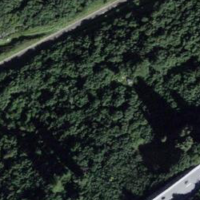
EUNIS habitat code: 31
Species observed at this site:
Motacilla cinerea
Anas platyrhynchos
Cuculus canorus
Prunella modularis
Nucifraga caryocatactes
Pyrrhocorax graculus
Falco tinnunculus
Motacilla alba